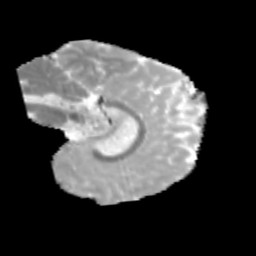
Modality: MD
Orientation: sagittal
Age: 9
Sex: female
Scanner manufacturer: siemens
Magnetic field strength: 3 T
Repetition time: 3.8 s
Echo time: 0.07 s